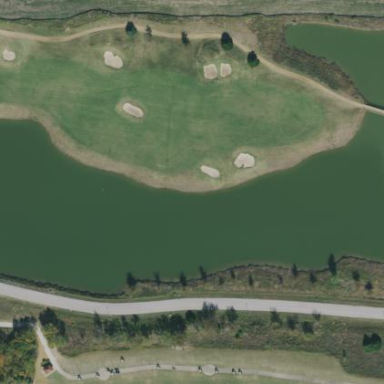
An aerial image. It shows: Picturesque scene of golf course with lateral water hazard.